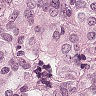
Metastatic tissue present: yes